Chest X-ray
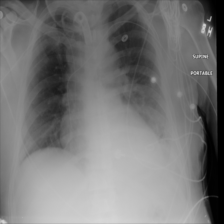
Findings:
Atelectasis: negative
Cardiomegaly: negative
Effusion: negative
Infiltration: negative
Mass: negative
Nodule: negative
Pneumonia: negative
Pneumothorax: negative
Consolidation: negative
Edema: negative
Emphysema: negative
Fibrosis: negative
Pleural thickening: negative
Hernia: negative